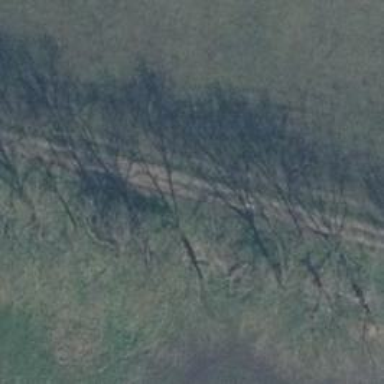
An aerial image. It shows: Row of trees in natural setting.